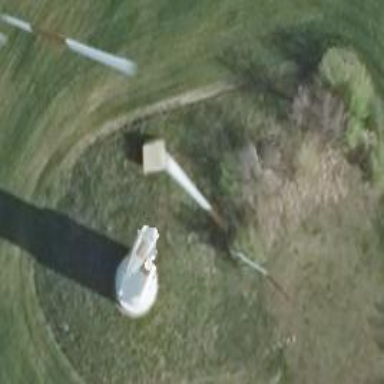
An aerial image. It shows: Wind generator powered by horizontal-axis wind turbine.